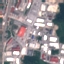
Label: Industrial